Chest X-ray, AP view. Patient: 53 years old, sex F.
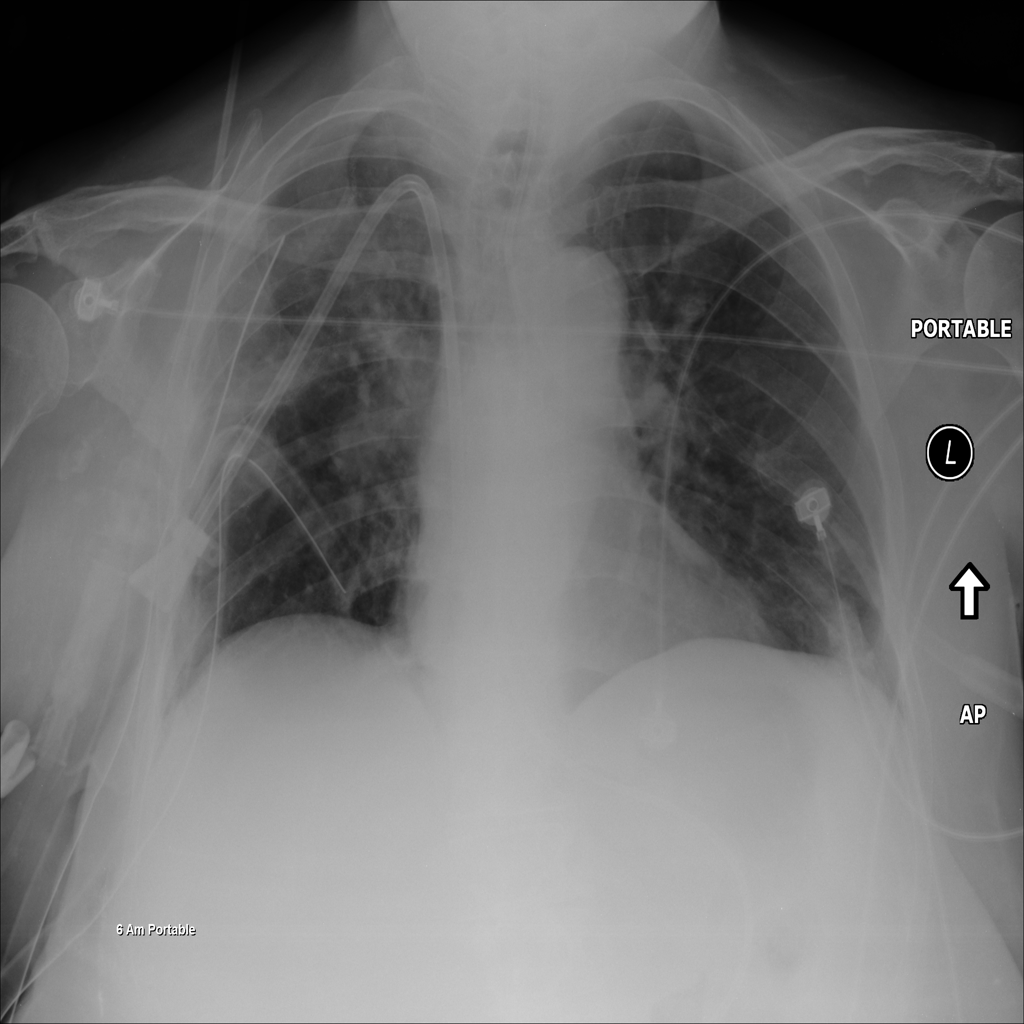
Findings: Infiltration, Pneumothorax